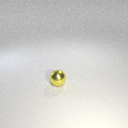
small yellow metal sphere